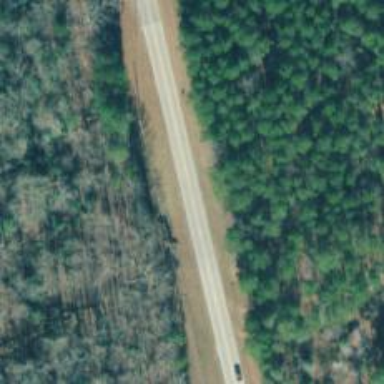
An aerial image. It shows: Primary highway.